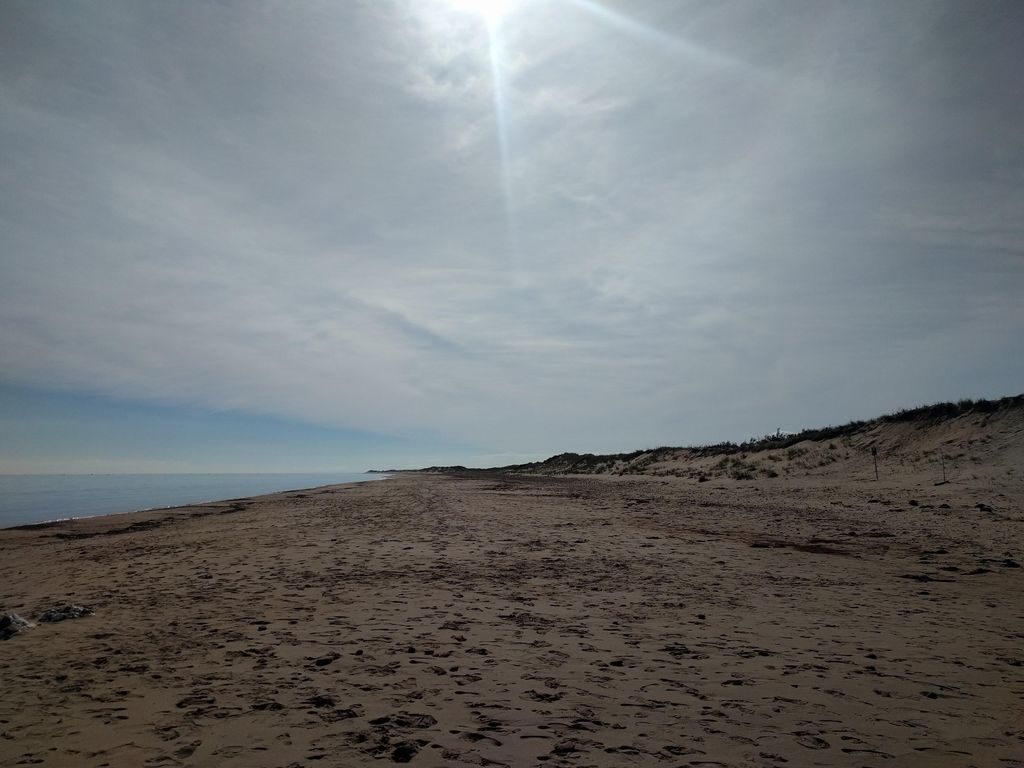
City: charlottetown